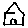
Label: house